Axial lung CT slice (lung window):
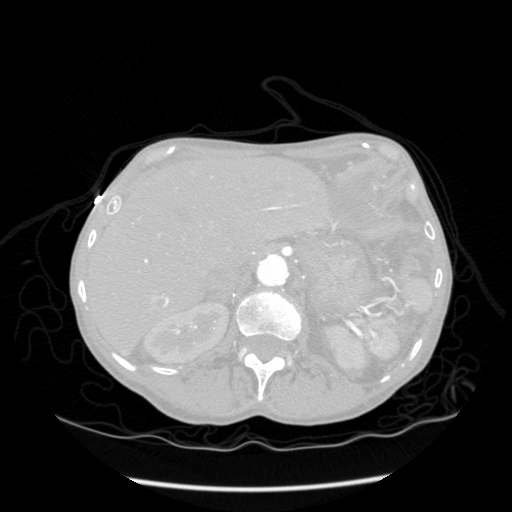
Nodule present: no